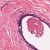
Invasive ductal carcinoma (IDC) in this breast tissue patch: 0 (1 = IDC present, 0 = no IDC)